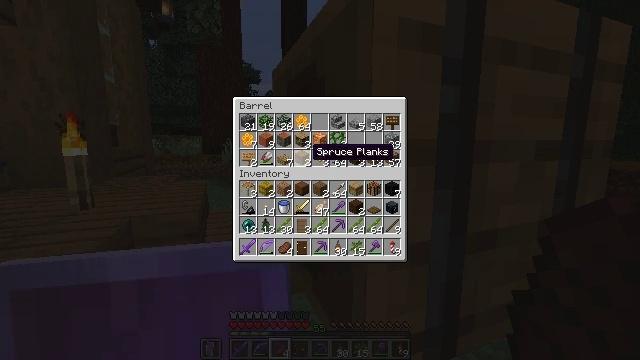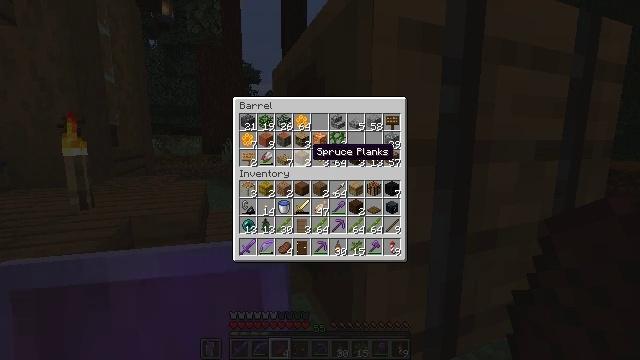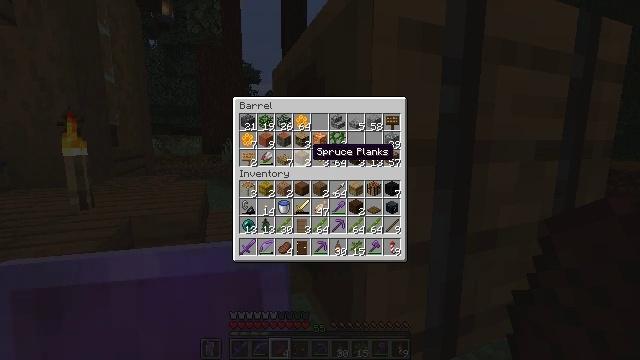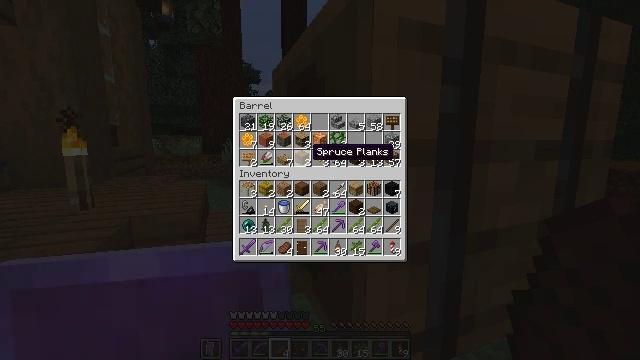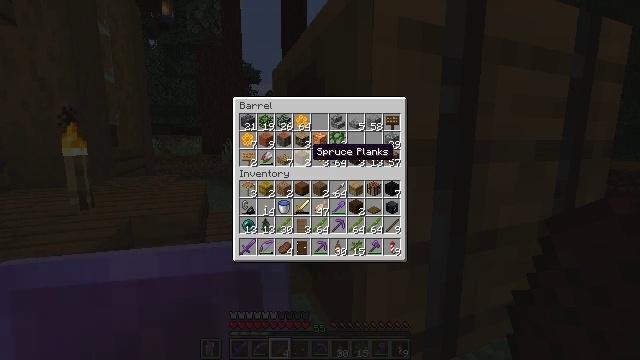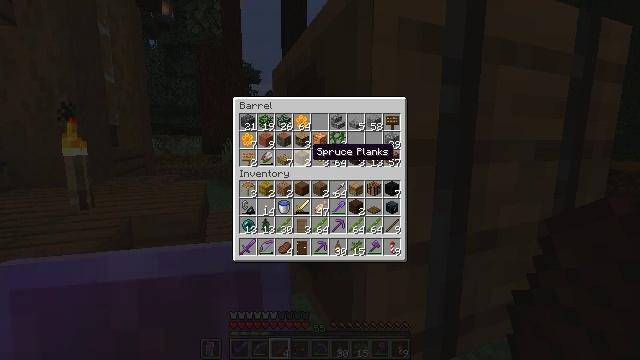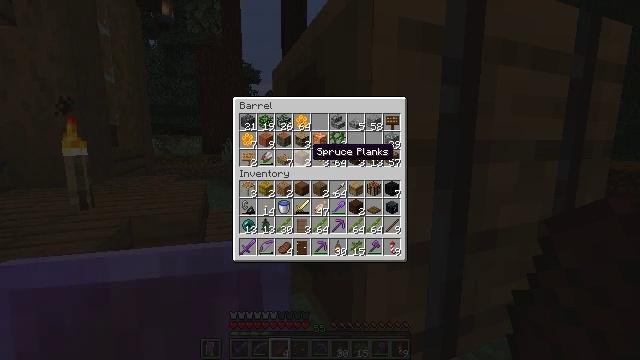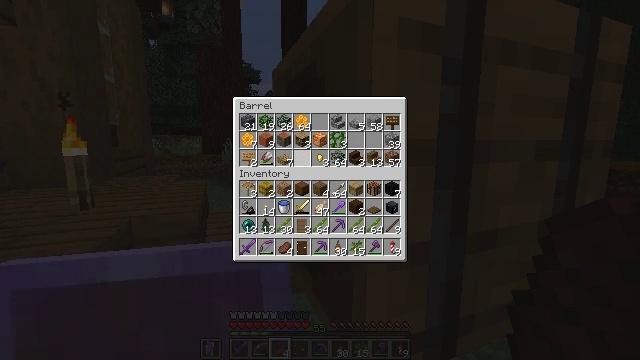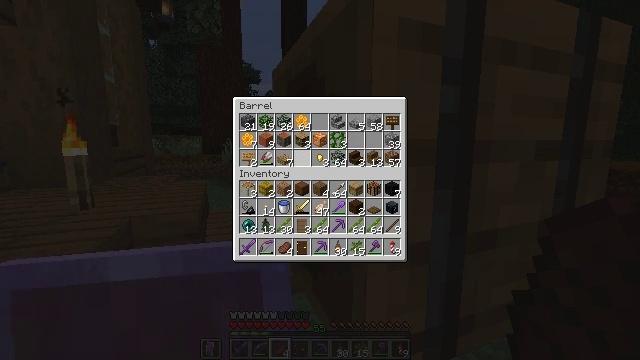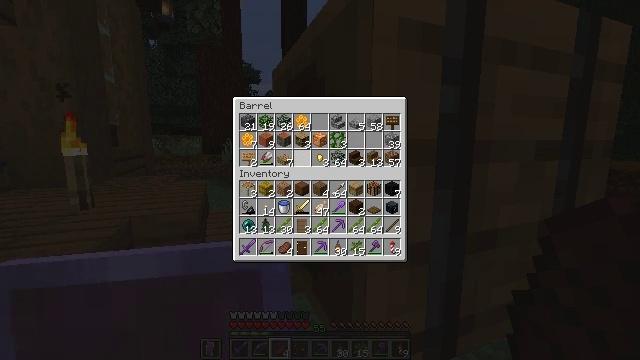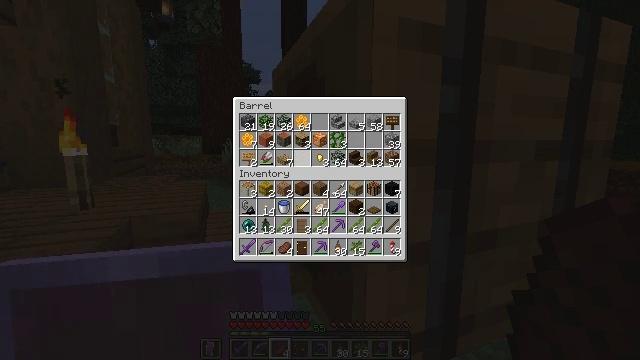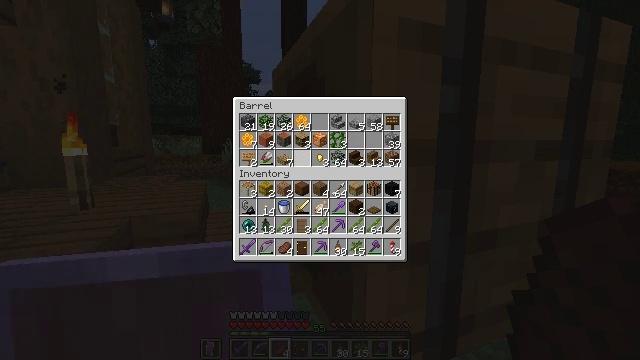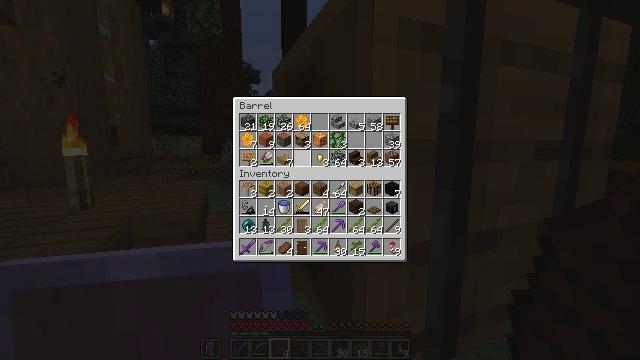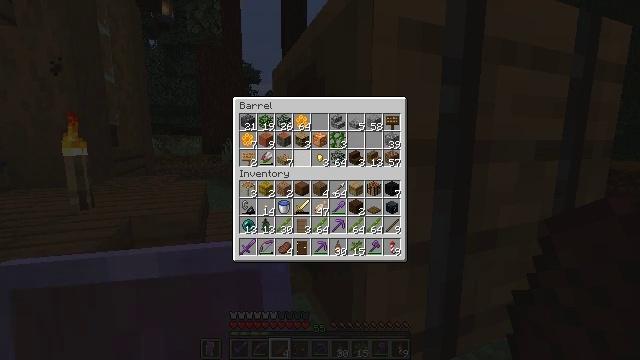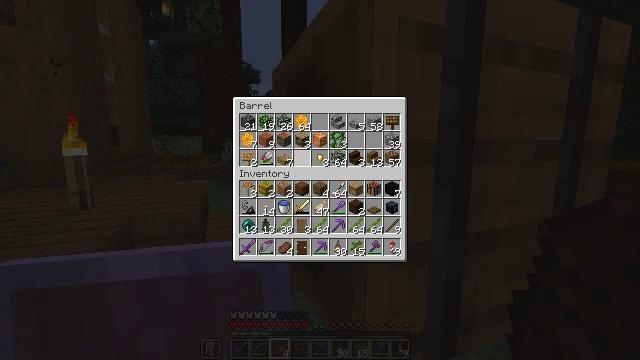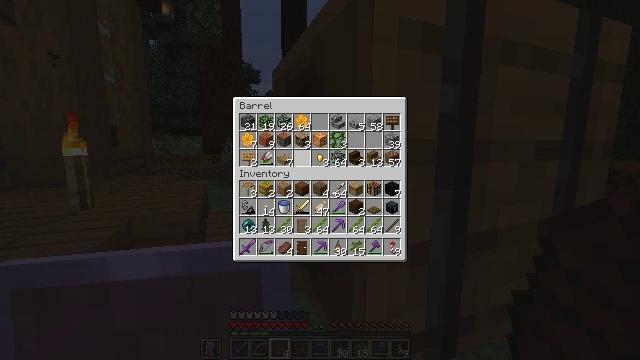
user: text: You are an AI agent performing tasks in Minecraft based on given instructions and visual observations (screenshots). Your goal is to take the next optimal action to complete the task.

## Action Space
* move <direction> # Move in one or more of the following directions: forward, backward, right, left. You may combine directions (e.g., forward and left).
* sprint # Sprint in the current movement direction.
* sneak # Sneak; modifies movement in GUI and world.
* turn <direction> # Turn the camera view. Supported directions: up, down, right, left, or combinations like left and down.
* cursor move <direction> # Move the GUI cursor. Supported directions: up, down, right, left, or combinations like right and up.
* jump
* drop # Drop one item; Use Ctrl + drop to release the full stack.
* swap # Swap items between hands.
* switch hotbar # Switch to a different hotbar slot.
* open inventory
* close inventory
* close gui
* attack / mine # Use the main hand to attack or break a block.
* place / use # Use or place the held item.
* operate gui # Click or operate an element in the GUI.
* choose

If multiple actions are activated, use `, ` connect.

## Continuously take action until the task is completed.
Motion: motion action
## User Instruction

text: Collect vines by mining them.
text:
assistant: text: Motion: no_op
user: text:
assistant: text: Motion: no_op
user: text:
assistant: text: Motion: sneak
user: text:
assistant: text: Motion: sneak
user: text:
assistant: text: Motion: sneak
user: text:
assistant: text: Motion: sneak
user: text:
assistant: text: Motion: sneak, attack / mine
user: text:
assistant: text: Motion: sneak, attack / mine
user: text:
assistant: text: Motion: sneak, attack / mine
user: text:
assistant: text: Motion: sneak
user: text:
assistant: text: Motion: sneak
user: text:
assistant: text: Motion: sneak
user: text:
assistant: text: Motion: sneak
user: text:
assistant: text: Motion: sneak
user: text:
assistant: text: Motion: sneak
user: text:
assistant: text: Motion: sneak
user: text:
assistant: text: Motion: sneak
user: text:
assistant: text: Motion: sneak
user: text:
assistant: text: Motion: sneak
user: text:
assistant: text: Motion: no_op
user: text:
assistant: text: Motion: no_op
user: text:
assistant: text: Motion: no_op
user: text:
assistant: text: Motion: no_op
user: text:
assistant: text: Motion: no_op
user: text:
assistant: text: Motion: no_op
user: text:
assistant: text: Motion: no_op
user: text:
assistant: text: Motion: no_op
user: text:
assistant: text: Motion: no_op
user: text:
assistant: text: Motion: no_op
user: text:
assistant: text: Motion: no_op